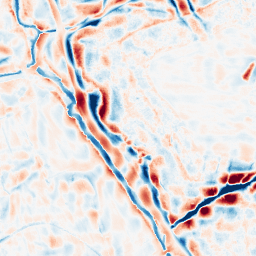
Category: wavelet
Decomposition family: wavelet_biorthogonal
Decomposition parameters: wavelet: bior4.4
level: 4
Upsampling method: lanczos
Upsampling parameters: scale: 2
Upsampling scale: 2